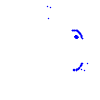
Particle: proton